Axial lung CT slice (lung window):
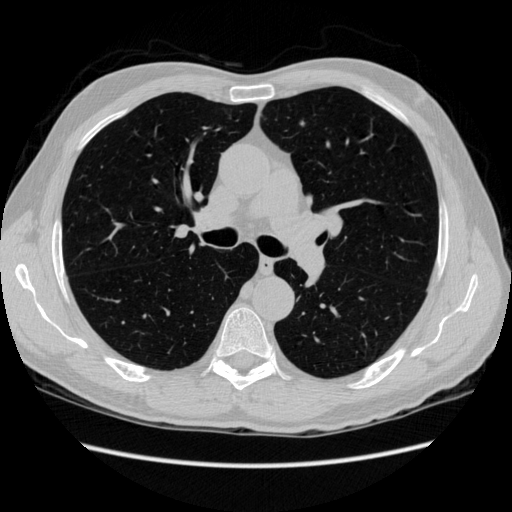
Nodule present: no